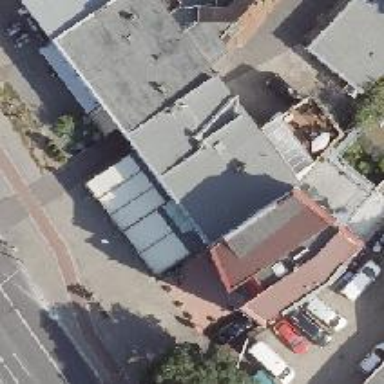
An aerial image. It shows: Convenience shop.